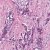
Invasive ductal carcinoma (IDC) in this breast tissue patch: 1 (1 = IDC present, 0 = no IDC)